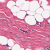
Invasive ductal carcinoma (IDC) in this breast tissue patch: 0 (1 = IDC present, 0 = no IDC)